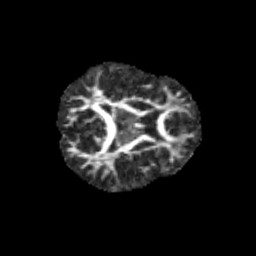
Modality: FA
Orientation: axial
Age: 9
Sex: female
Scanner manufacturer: siemens
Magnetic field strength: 3 T
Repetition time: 3.8 s
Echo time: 0.07 s